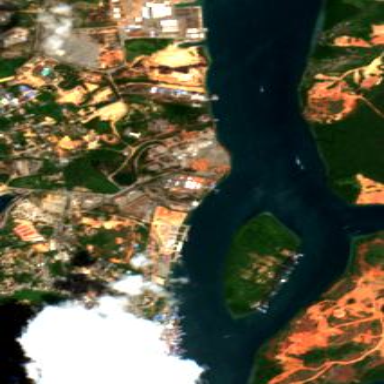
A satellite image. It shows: Industrial area used as shipyard.